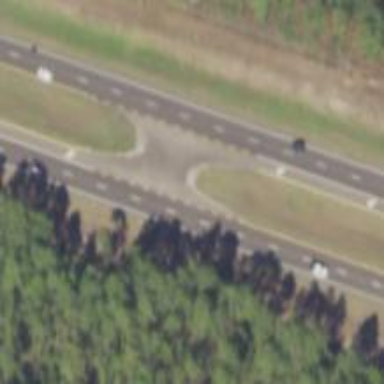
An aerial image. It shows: Trunk link highway with asphalt surface.